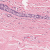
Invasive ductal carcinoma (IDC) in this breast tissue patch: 0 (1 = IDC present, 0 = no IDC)